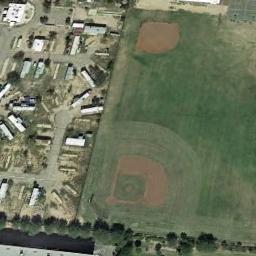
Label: baseball_diamond